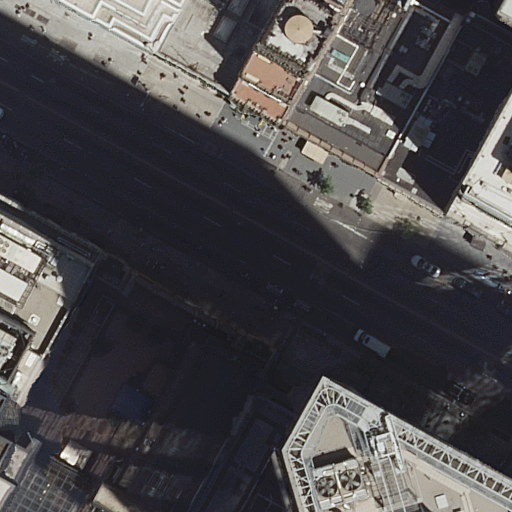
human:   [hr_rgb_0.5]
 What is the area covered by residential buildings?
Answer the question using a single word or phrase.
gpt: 4603m2

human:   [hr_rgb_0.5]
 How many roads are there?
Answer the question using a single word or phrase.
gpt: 1

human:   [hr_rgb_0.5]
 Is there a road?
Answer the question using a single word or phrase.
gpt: yes

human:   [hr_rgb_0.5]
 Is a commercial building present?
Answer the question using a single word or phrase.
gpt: yes

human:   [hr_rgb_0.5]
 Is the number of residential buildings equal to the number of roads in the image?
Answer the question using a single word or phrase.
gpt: no

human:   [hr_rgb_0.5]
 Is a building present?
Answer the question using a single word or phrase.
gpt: yes

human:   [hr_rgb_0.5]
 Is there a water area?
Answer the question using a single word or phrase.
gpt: no

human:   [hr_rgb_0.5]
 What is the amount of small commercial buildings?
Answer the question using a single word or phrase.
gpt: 1

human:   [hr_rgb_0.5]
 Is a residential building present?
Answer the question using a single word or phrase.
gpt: yes

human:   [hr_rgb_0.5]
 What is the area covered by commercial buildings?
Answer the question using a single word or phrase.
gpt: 1088m2

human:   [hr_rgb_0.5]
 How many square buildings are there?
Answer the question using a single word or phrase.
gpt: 0

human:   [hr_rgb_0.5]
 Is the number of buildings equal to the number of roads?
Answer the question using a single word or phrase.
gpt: no

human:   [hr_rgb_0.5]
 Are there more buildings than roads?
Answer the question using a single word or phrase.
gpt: yes

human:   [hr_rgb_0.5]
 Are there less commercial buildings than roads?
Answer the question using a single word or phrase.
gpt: no

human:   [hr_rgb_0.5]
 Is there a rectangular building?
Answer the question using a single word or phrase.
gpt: yes

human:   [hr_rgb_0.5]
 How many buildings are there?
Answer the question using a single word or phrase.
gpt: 15

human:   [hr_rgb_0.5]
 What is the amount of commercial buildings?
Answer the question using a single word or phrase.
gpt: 2

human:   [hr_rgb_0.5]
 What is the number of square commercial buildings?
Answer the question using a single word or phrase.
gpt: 0

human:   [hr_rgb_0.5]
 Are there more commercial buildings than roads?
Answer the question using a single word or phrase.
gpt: yes

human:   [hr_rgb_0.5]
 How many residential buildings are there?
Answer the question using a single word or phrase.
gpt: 13

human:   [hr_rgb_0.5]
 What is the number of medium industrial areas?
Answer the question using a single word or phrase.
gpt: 0

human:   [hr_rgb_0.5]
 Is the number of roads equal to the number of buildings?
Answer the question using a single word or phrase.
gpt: no

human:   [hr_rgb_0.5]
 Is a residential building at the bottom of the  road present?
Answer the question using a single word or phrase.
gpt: yes

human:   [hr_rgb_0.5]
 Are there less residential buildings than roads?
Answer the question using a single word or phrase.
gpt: no

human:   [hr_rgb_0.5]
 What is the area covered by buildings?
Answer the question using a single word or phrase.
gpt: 5692m2

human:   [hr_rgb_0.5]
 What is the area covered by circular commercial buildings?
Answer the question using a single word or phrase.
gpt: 0m2

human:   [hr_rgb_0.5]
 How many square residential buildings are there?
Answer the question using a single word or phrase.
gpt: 0

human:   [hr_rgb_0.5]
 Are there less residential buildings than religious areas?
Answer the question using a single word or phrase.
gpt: no

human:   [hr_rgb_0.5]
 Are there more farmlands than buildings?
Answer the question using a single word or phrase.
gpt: no

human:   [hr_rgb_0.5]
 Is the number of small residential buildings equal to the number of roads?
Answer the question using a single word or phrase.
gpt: no

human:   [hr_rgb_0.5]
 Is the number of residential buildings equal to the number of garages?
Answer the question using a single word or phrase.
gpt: no

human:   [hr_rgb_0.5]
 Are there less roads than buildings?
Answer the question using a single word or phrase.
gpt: yes

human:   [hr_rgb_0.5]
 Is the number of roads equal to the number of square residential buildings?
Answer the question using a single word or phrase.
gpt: no

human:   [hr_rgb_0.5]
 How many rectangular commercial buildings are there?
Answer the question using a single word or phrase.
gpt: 2

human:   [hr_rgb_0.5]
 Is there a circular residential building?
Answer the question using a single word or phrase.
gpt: no

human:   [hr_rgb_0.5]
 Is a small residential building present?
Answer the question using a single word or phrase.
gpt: yes

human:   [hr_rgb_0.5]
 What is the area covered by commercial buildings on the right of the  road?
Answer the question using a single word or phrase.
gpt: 7m2

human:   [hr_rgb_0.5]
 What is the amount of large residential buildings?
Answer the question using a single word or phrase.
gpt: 3

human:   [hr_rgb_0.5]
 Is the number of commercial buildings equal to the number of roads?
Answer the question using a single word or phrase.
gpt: no

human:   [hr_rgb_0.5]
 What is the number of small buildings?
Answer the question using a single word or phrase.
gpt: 3

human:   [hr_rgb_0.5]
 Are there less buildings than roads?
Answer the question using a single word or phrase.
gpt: no

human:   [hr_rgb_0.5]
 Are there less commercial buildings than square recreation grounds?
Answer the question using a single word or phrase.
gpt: no

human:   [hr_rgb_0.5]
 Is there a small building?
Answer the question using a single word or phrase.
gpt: yes

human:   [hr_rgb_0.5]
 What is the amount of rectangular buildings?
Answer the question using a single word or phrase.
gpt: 13

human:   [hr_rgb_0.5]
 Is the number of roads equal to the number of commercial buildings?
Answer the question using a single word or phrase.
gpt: no

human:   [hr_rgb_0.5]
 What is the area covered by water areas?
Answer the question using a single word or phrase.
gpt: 0m2

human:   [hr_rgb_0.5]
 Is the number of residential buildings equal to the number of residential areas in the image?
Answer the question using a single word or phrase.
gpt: no

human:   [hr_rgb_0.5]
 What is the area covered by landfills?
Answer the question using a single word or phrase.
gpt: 0m2

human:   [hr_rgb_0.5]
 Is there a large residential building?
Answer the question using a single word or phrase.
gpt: yes

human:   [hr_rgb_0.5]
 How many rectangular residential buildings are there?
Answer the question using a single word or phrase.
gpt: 11

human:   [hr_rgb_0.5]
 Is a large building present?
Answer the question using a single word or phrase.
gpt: yes

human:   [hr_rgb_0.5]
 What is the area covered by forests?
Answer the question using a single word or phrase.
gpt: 0m2

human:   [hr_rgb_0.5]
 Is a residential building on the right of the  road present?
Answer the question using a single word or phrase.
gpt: yes

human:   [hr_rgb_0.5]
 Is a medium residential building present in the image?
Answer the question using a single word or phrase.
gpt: yes

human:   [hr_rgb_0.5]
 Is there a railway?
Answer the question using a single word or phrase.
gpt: no

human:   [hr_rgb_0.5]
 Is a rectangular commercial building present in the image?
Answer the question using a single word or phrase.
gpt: yes

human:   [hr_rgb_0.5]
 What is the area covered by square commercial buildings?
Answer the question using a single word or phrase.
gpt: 0m2

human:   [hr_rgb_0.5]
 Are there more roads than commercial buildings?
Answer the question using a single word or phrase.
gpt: no

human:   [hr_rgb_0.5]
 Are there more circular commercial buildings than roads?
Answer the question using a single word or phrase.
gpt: no

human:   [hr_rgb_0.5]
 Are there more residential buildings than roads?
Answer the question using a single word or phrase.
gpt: yes

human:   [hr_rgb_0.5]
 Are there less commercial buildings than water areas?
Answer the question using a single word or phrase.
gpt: no

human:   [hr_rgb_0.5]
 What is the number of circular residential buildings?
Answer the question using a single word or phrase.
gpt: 0

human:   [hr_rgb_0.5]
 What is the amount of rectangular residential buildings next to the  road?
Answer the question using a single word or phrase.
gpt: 11

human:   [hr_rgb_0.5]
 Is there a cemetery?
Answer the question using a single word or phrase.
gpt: no